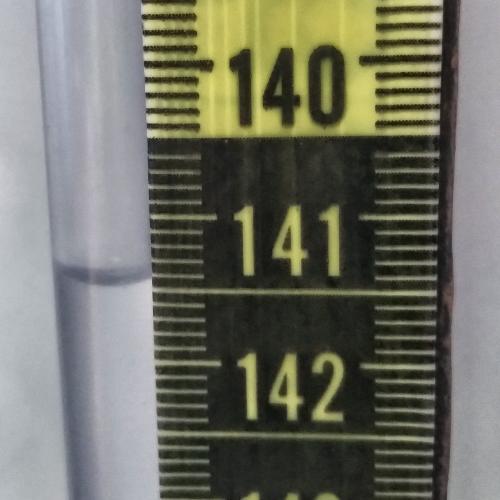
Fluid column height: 141.4 cm